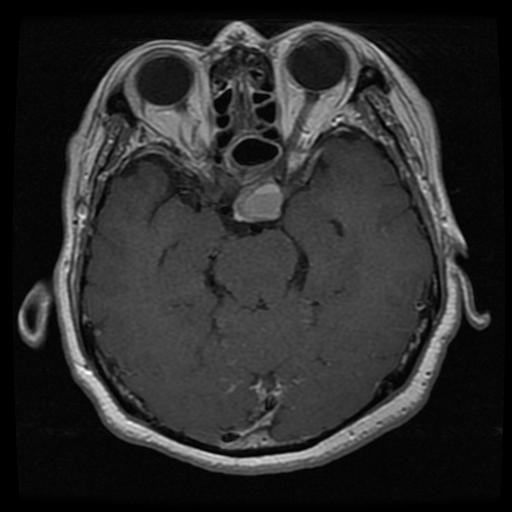
Label: pituitary